Interaction volume radius: 10 \u00c5
Interaction volume height: 20 \u00c5
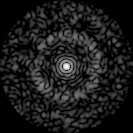
Disorder parameter: 0.8289